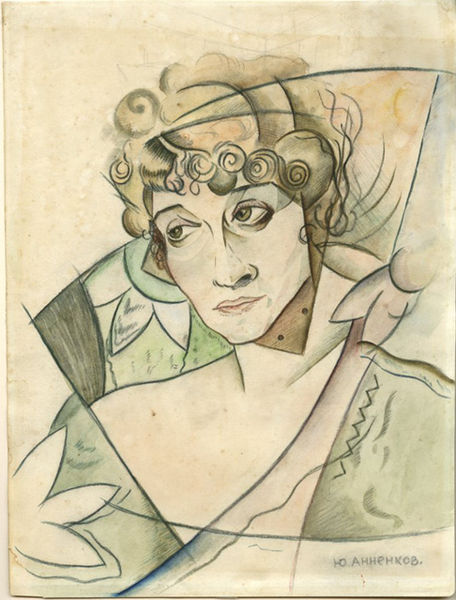
Titel: Portrait of the Actress A.N. Avdieva-Platt, Portrait of the Actress A.N. Avdieva-Platt
Künstler: Iurii Pavlovich (Georges) Annenkov
Standort: Amherst (Massachusetts, USA)
Institution: Mead Art Museum, Amherst College
Schlagwörter: blue, hat, white, women, black, dress, face, female, green, hair, lady, nose, portrait, woman, yellow, flowers, pink, brown, hand, sad, flower, angels, frau, greek, skin, girl, eyes, drawing, paper, frame, look, color, cubist, chin, gesicht, mouth, line, sketch, curls, curl, abstract, weiss, brown hair, leaves, neck, shoulder, ink, theater, vertical, watercolor, signature, geometric, pencil, angles, eye, lines, shapes, lips, aquarell, picasso, cubism, simple, eyebrows, composition, tan, angle, zeichnung, russian, swirls, big, shape, gruen, natural, nase, hals, curly hair, curly, jaw, annenkov, actress, upset, concerned, schiele, cubo-futurism, hail, auge, rwoman, eyebrown, portrait drawing, forlorn